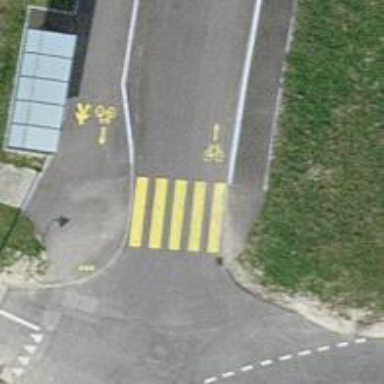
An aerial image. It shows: Marked crossing on footway.